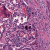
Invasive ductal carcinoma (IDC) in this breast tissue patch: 1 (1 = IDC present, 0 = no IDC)